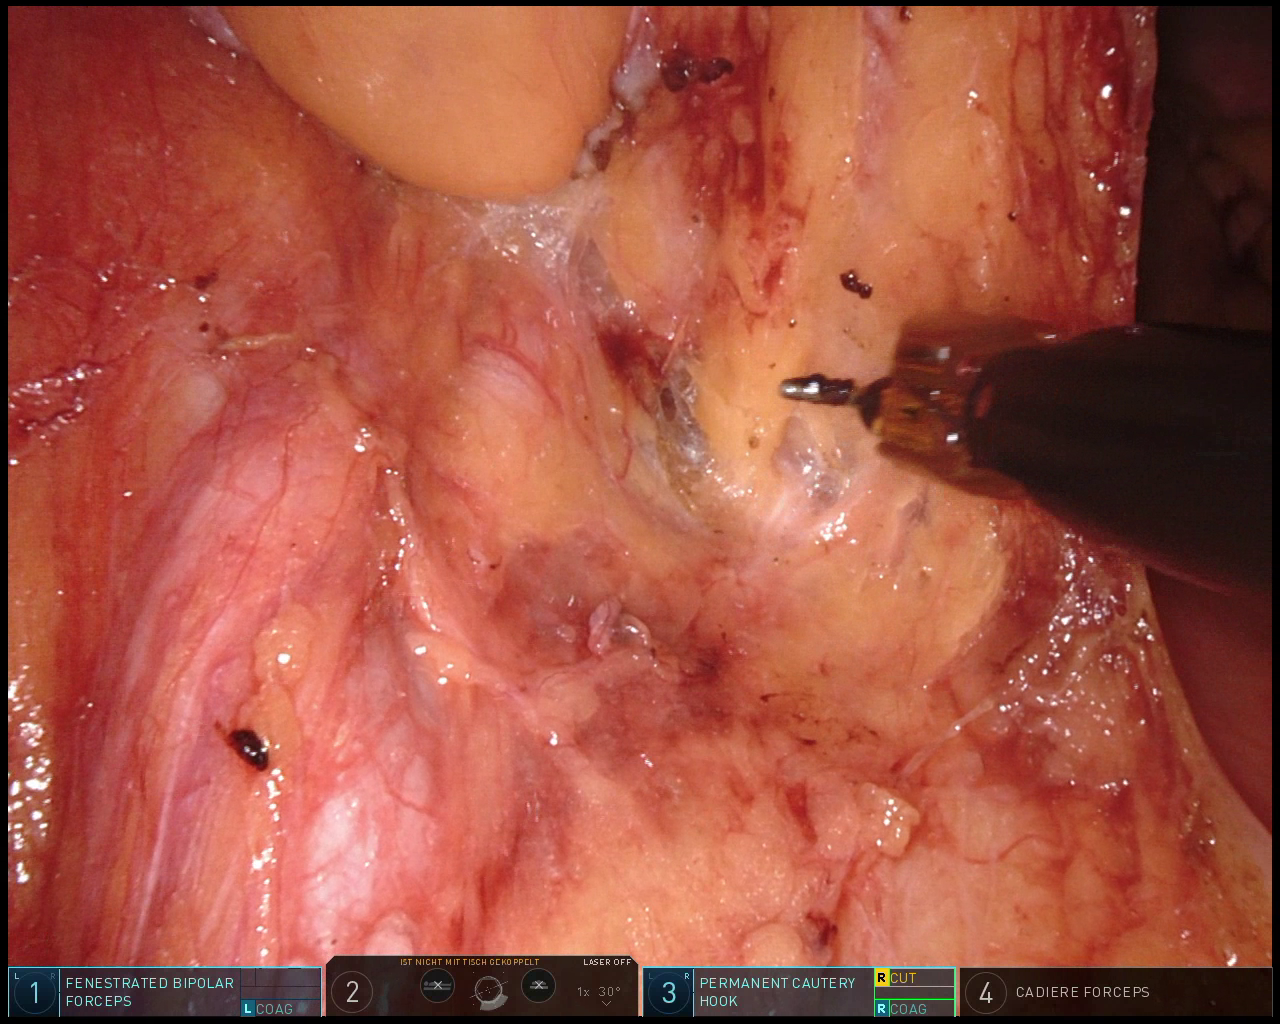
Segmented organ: ureter
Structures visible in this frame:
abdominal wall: no
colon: no
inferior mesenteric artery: no
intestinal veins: no
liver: no
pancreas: no
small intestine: no
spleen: no
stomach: no
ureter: yes
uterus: no
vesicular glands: no